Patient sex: F
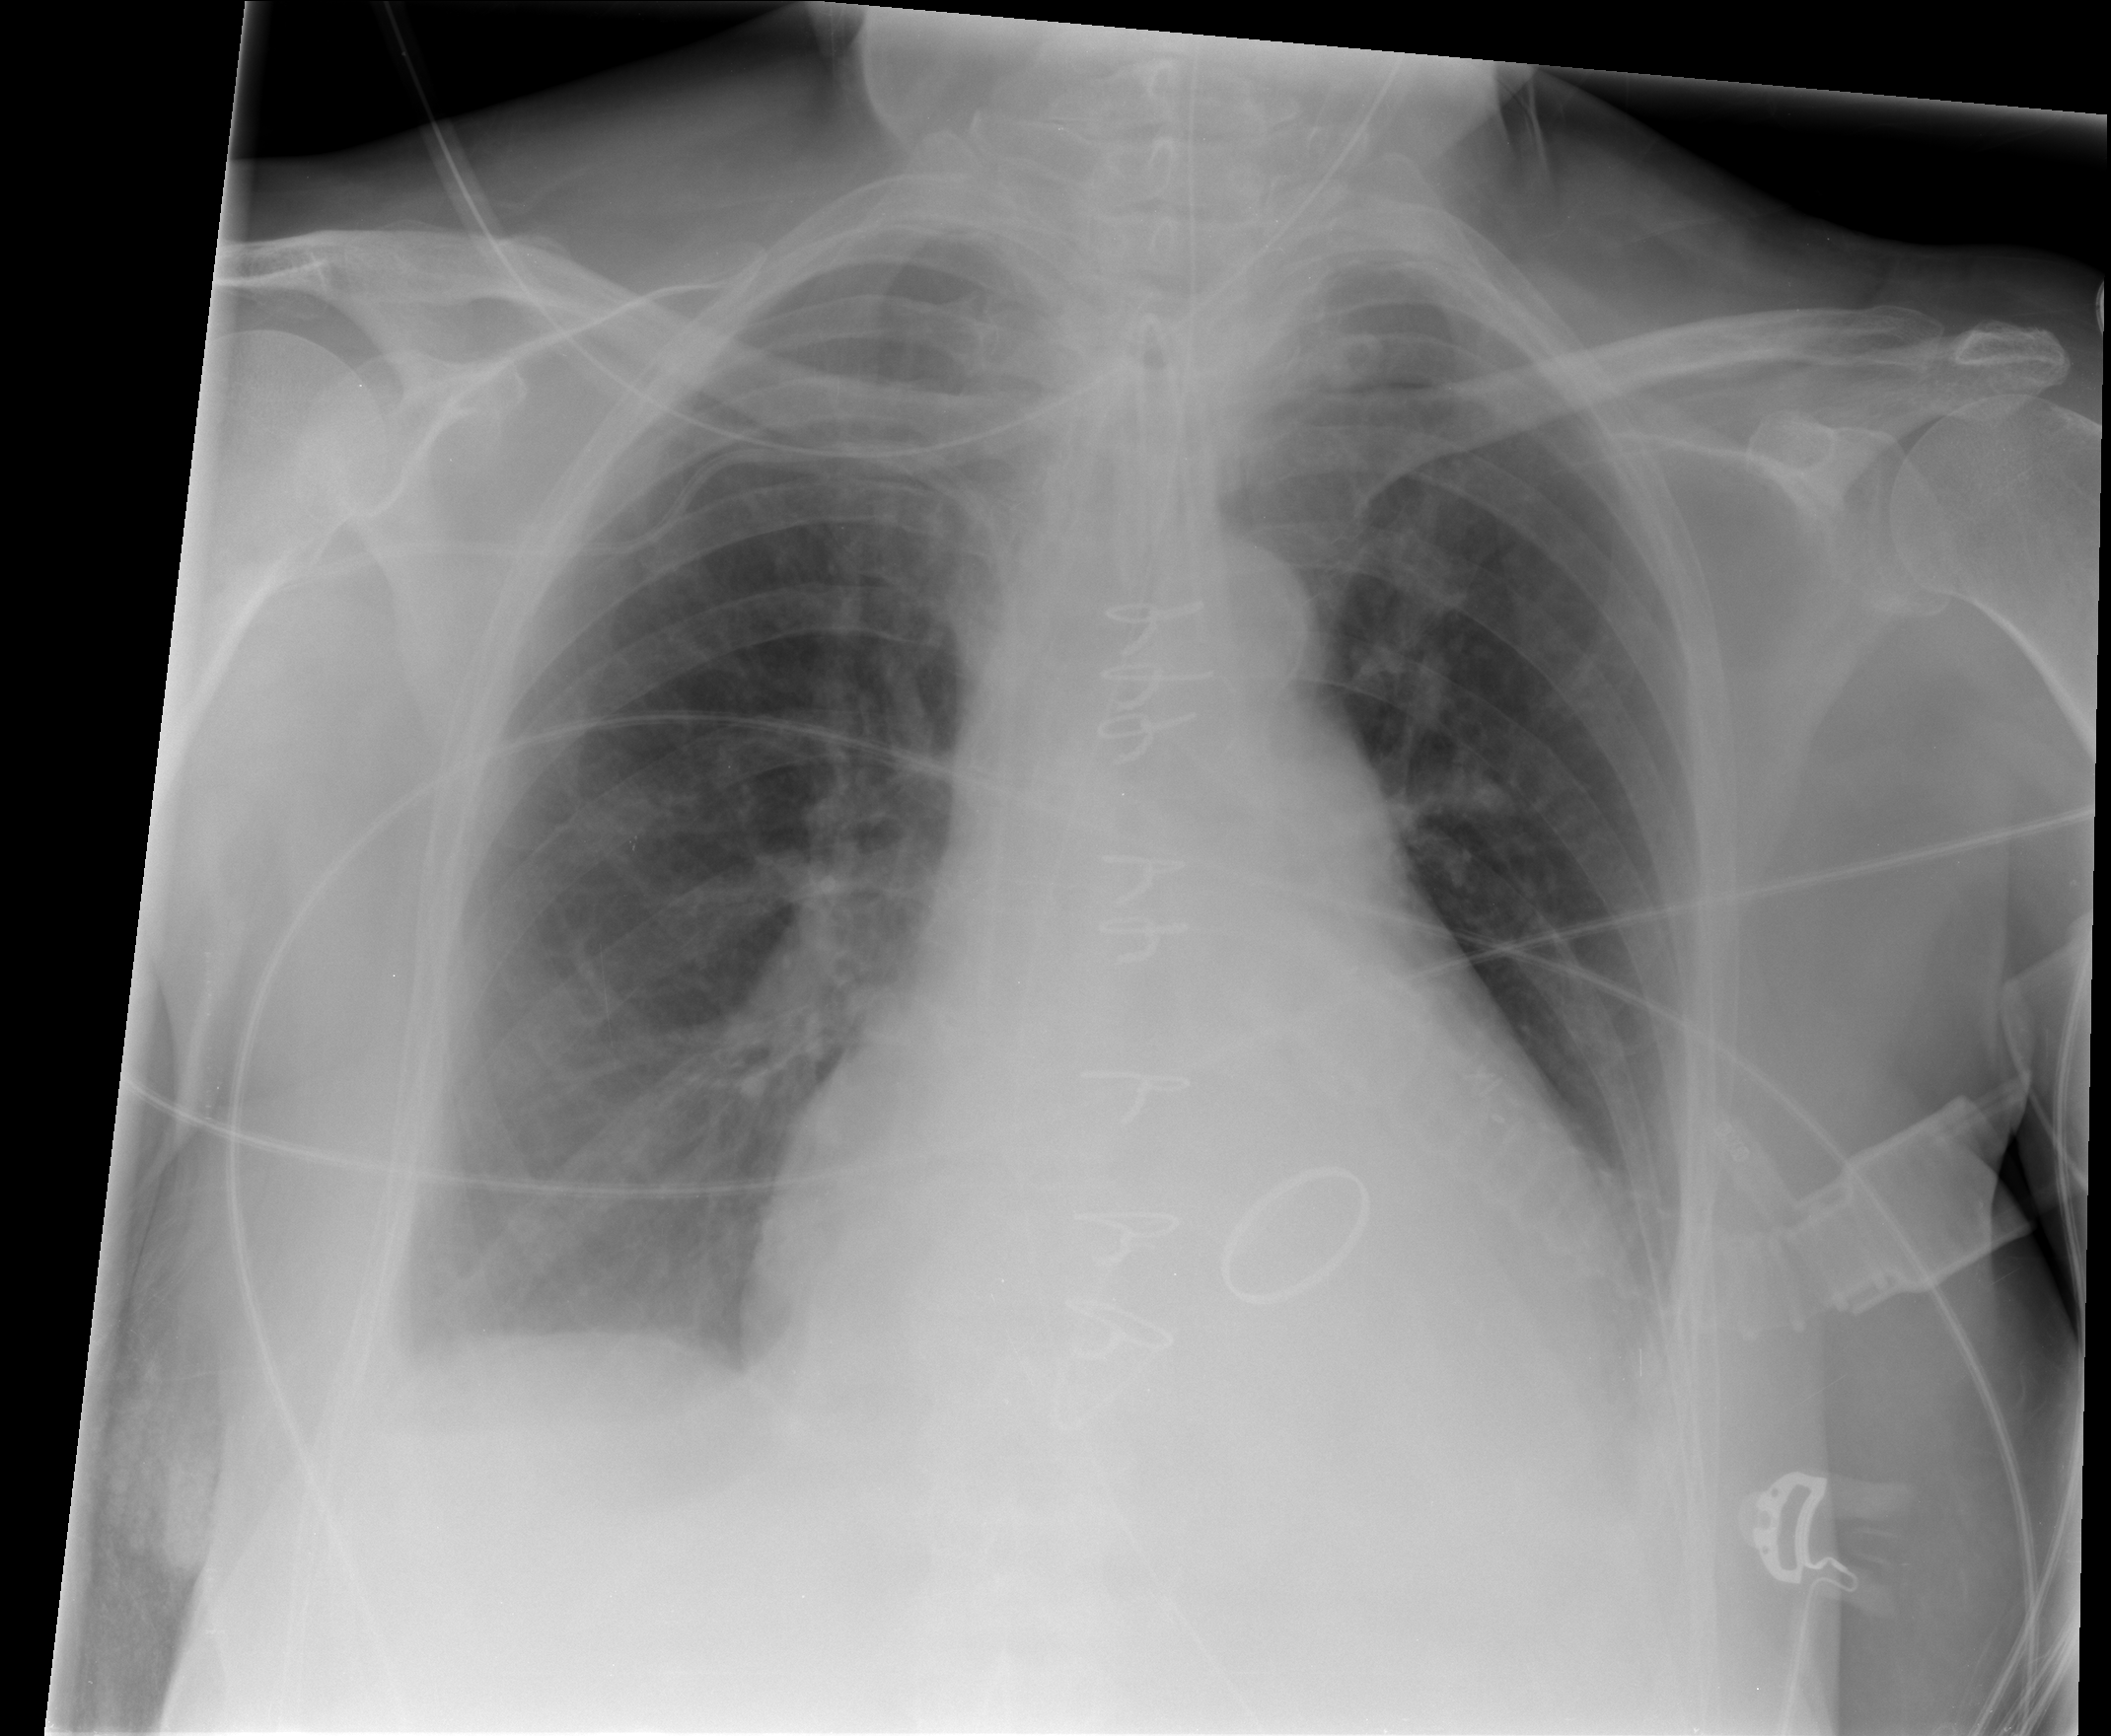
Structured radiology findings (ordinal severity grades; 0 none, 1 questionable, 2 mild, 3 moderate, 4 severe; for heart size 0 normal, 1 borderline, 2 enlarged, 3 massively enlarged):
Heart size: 2
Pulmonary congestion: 0
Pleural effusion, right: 1
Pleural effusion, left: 2
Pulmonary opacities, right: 2
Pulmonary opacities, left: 0
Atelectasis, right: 2
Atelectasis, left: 2